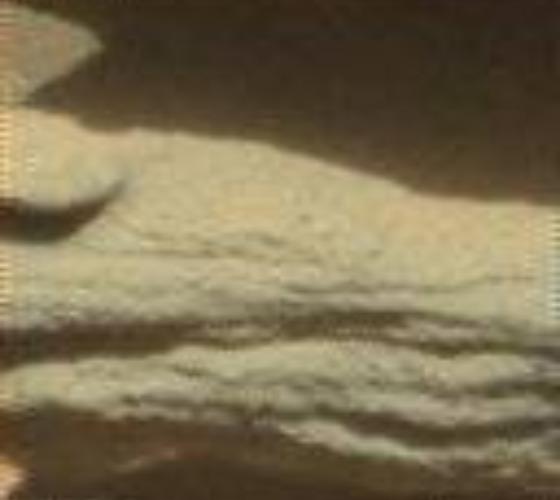
Terrain classes present: Bedrock, Shadow